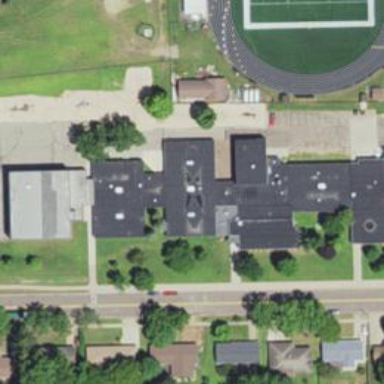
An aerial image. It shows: School building.